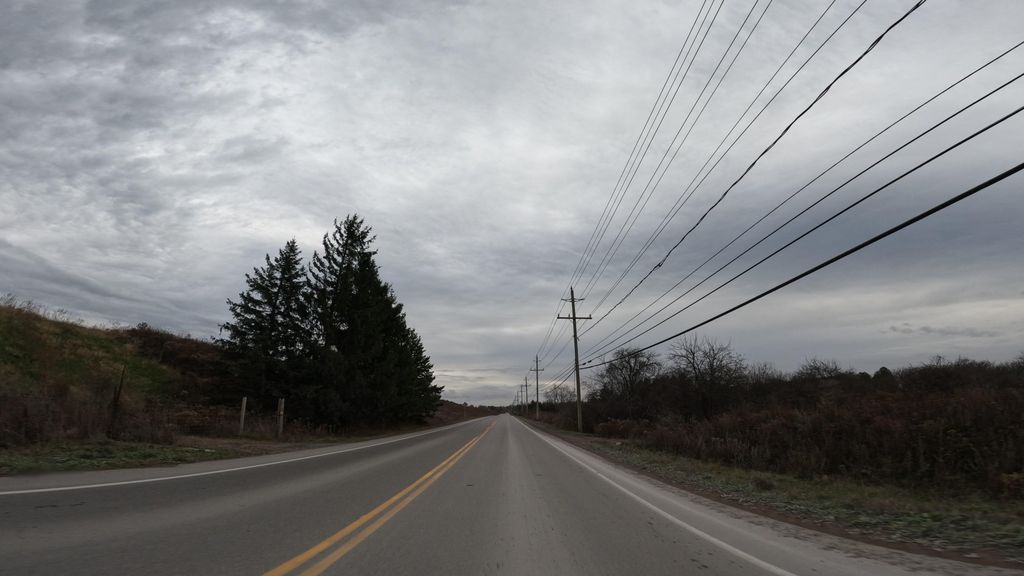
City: hamilton